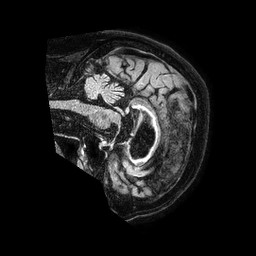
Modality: FLAIR
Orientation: sagittal
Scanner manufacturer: philips
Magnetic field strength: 1.5 T
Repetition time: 4.8 s
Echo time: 0.3 s